Question: I'm trying to create a simple test website using spring MVC and I cannot seem to get past the most simple case. I have a jsp website that is a "login" that has 2 inputs and a submit button, but it will not display anything except an error message. Using Spring 3.0.2 and Tomcat 6.0.29 Stand-alone.
IndexController.java:
'''
@Controller
@RequestMapping("login.htm*")
public class IndexController {
@RequestMapping(method=RequestMethod.GET)
public String getLoginPage(Map model){
UserAccess user = new UserAccess();
model.put("user", user);
return "login";
}
'''
login.jsp:
'''
<%@ taglib prefix="form" uri="http://www.springframework.org/tags/form" %>
<%@ page language="java" contentType="text/html; charset=ISO-8859-1" pageEncoding="ISO-8859-1"%>
<!DOCTYPE html PUBLIC "-//W3C//DTD HTML 4.01 Transitional//EN" "http://www.w3.org/TR/html4/loose.dtd">
<html>
<head>
<meta http-equiv="Content-Type" content="text/html; charset=ISO-8859-1">
</head>
<body>
<form:form action="login.htm" commandName="user">
<table>
<tr>
<td>Enter Username:</td>
<td><form:input path="username" /></td>
</tr>
<tr>
<td>Enter Password:</td>
<td><form:password path="password" /></td>
</tr>
<tr>
<td><input type="submit" value="Submit"></td>
</tr>
</table>
</form:form>
</body>
</html>
'''
My UserAccess class is nothing more then a username, password and a bunch of getter/setters, just like any bean should be. Enclosed it a picture of the error I get upon build, please let me know if you need any more information to help me.

My servlet.xml
'''
<bean id="viewResolver" class="org.springframework.web.servlet.view.InternalResourceViewResolver">
<property name="prefix" value="" />
<property name="suffix" value=".jsp" />
</bean>
'''
As well as my project's web.xml
'''
<context-param>
<param-name>contextConfigLocation</param-name>
<param-value>/WEB-INF/applicationContext.xml</param-value>
</context-param>
<servlet>
<servlet-name>dispatcher</servlet-name>
<servlet-class>org.springframework.web.servlet.DispatcherServlet</servlet-class>
<load-on-startup>1</load-on-startup>
</servlet>
<servlet-mapping>
<servlet-name>dispatcher</servlet-name>
<url-pattern>*.htm</url-pattern>
</servlet-mapping>
<welcome-file-list>
<welcome-file>login.jsp</welcome-file>
</welcome-file-list>
'''
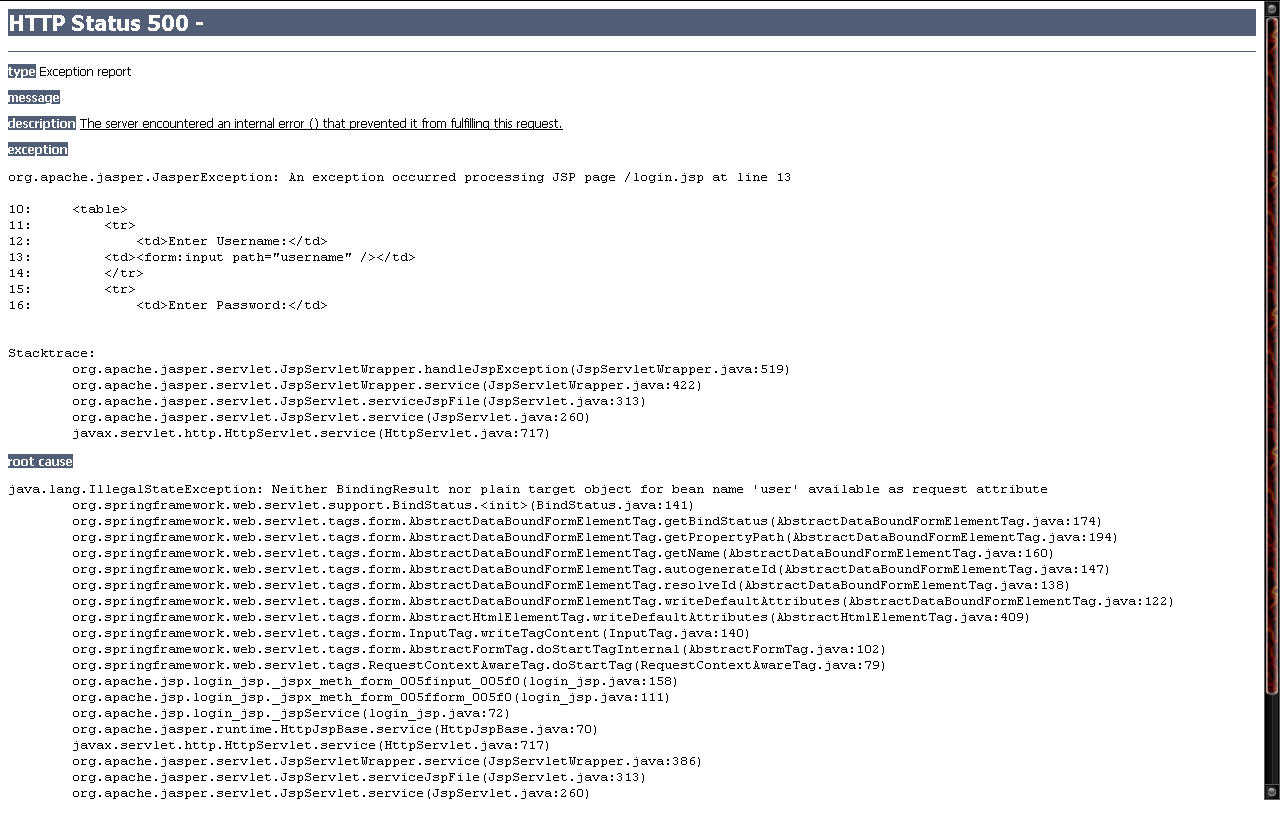
Answer: I cannot believe I was so stupid. I figured out my own problem. This is why I hate Annotations... in my servlet.xml file, I had the component-scan scanning the wrong package, so none of my annotations were being picked up. Refactoring is a pain, eh?
TL;DR: Make sure you list the correct package in your servlet.xml under